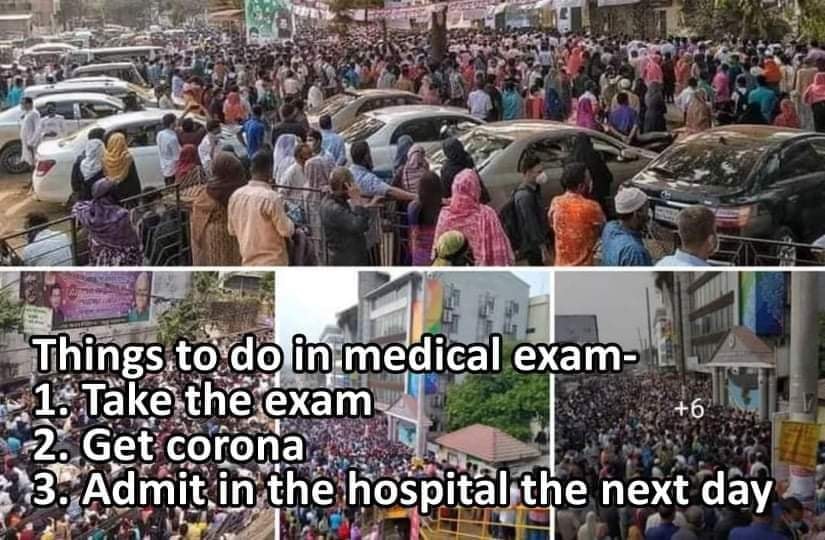
Caption: Things to do in medical exam -   1. Take the exam    2. Get corona    3. Admit in the hospital the next day
Label: hate